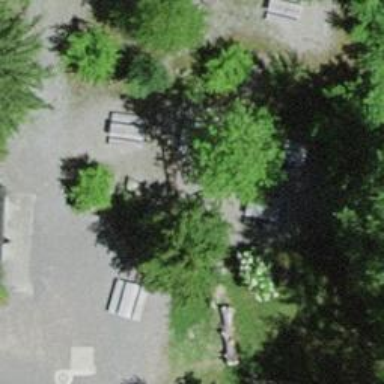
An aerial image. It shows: Picnic table located in leisure land area.